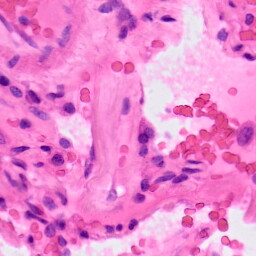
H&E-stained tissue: Lung